Interaction volume radius: 10 \u00c5
Interaction volume height: 30 \u00c5
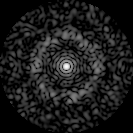
Disorder parameter: 0.838